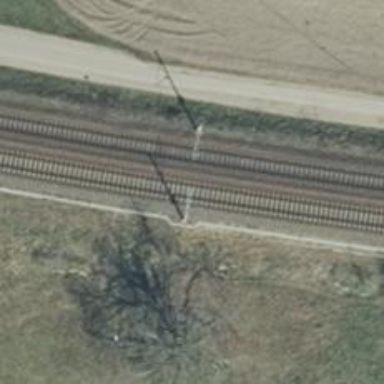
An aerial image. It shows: Railway track with contact line for electrification.